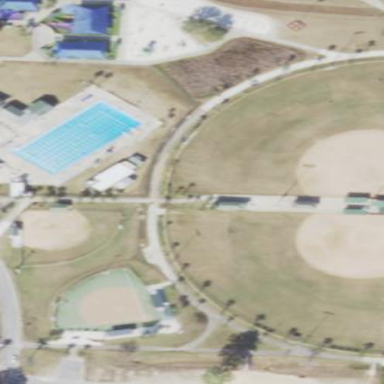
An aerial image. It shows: Baseball pitch for leisure land.